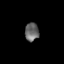
Tissue: lung
Cell type: Others
Senescence score: 0.2193
Nuclear area (px): 247
Mean DAPI intensity: 103.749